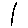
Label: line